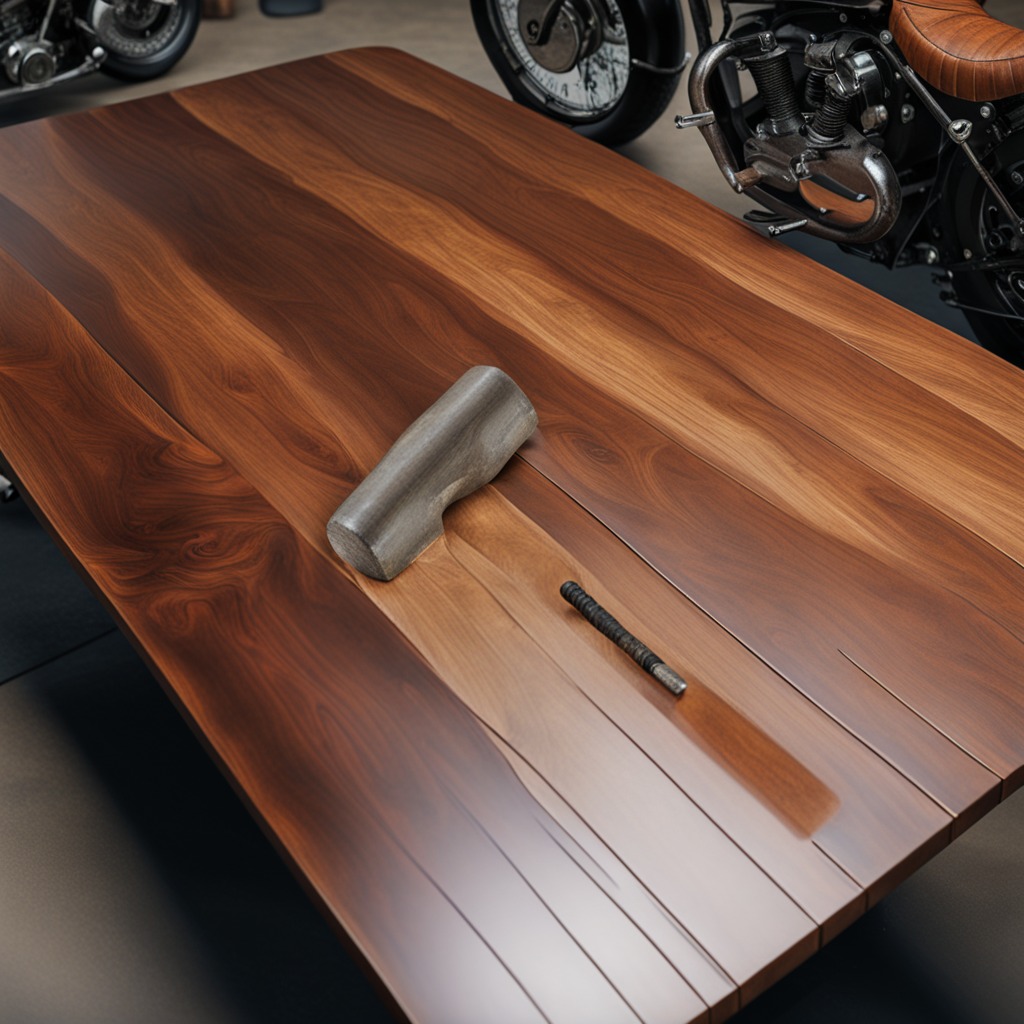
A hammer lies on the wooden table in a vintage motorcycle garage.